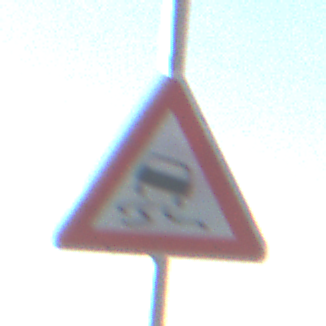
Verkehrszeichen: SchleuderOderRutschgefahr
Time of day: SunriseSunset
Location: Outdoor (Nature)
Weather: PartlyCloudy
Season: NotSpecified
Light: Natural